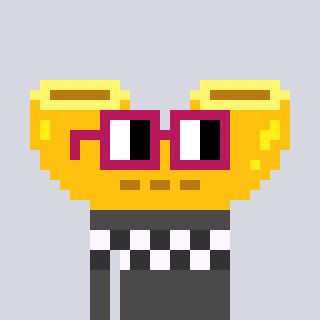
a pixel art character with square dark red glasses, a macaroni-shaped head and a grayscale-colored body on a cool background